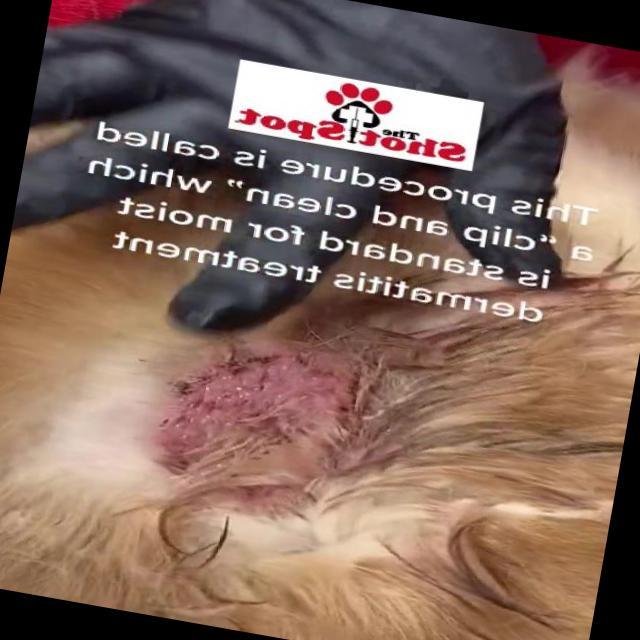
Canine dermatitis — inflammation of the skin presenting with erythema, pruritus, papules, and excoriation. May be allergic, contact, or atopic in origin.